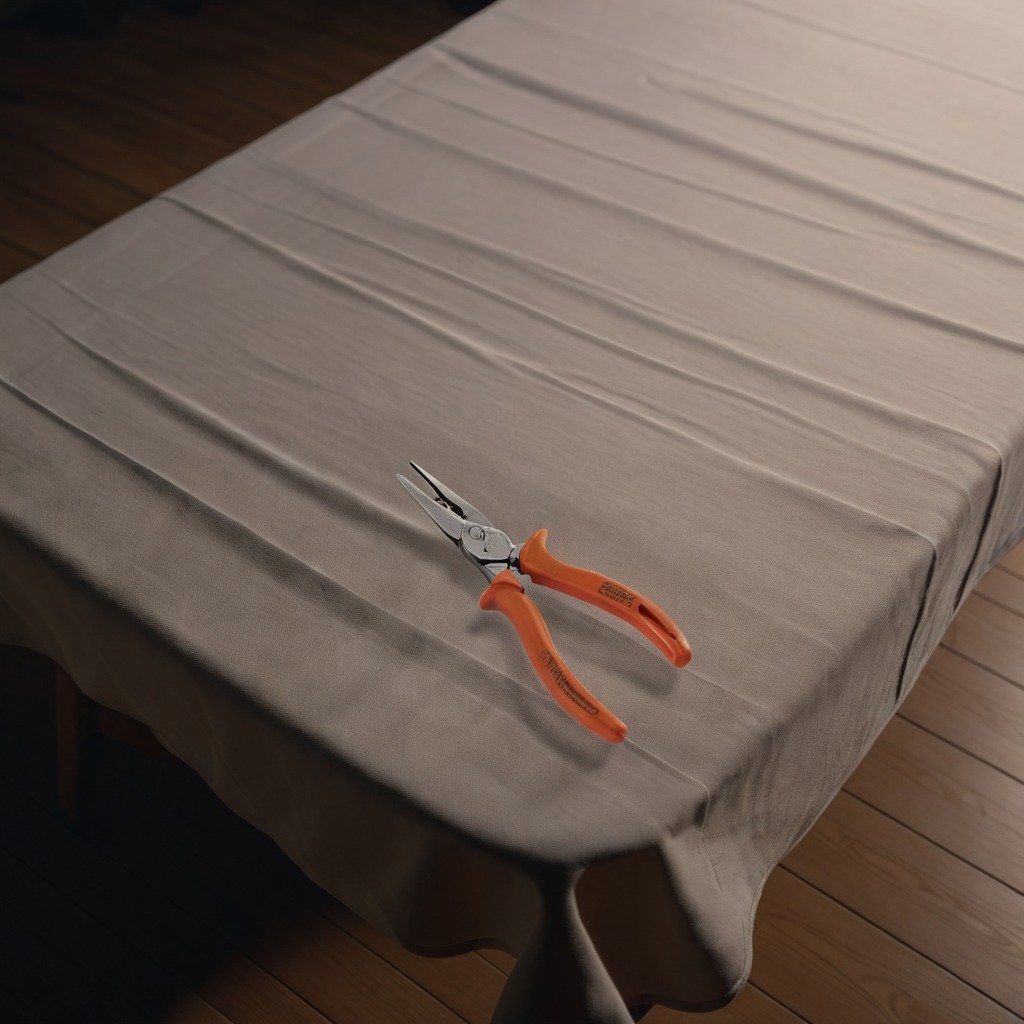
A plier is lying on the wooden table.